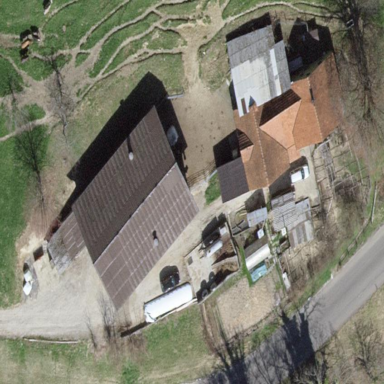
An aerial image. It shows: Farmyard area.